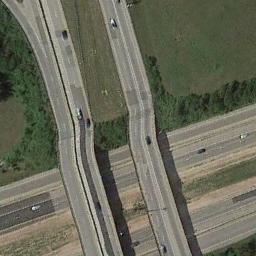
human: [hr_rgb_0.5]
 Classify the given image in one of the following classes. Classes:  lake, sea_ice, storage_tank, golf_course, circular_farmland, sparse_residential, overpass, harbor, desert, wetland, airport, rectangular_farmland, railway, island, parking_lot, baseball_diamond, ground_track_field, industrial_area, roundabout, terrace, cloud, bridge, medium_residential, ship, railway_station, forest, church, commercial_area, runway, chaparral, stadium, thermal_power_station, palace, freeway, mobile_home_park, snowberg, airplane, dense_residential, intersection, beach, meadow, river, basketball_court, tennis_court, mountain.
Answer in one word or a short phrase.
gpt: overpass